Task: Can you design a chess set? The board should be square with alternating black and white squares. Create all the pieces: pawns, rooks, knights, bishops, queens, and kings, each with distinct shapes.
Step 4582:
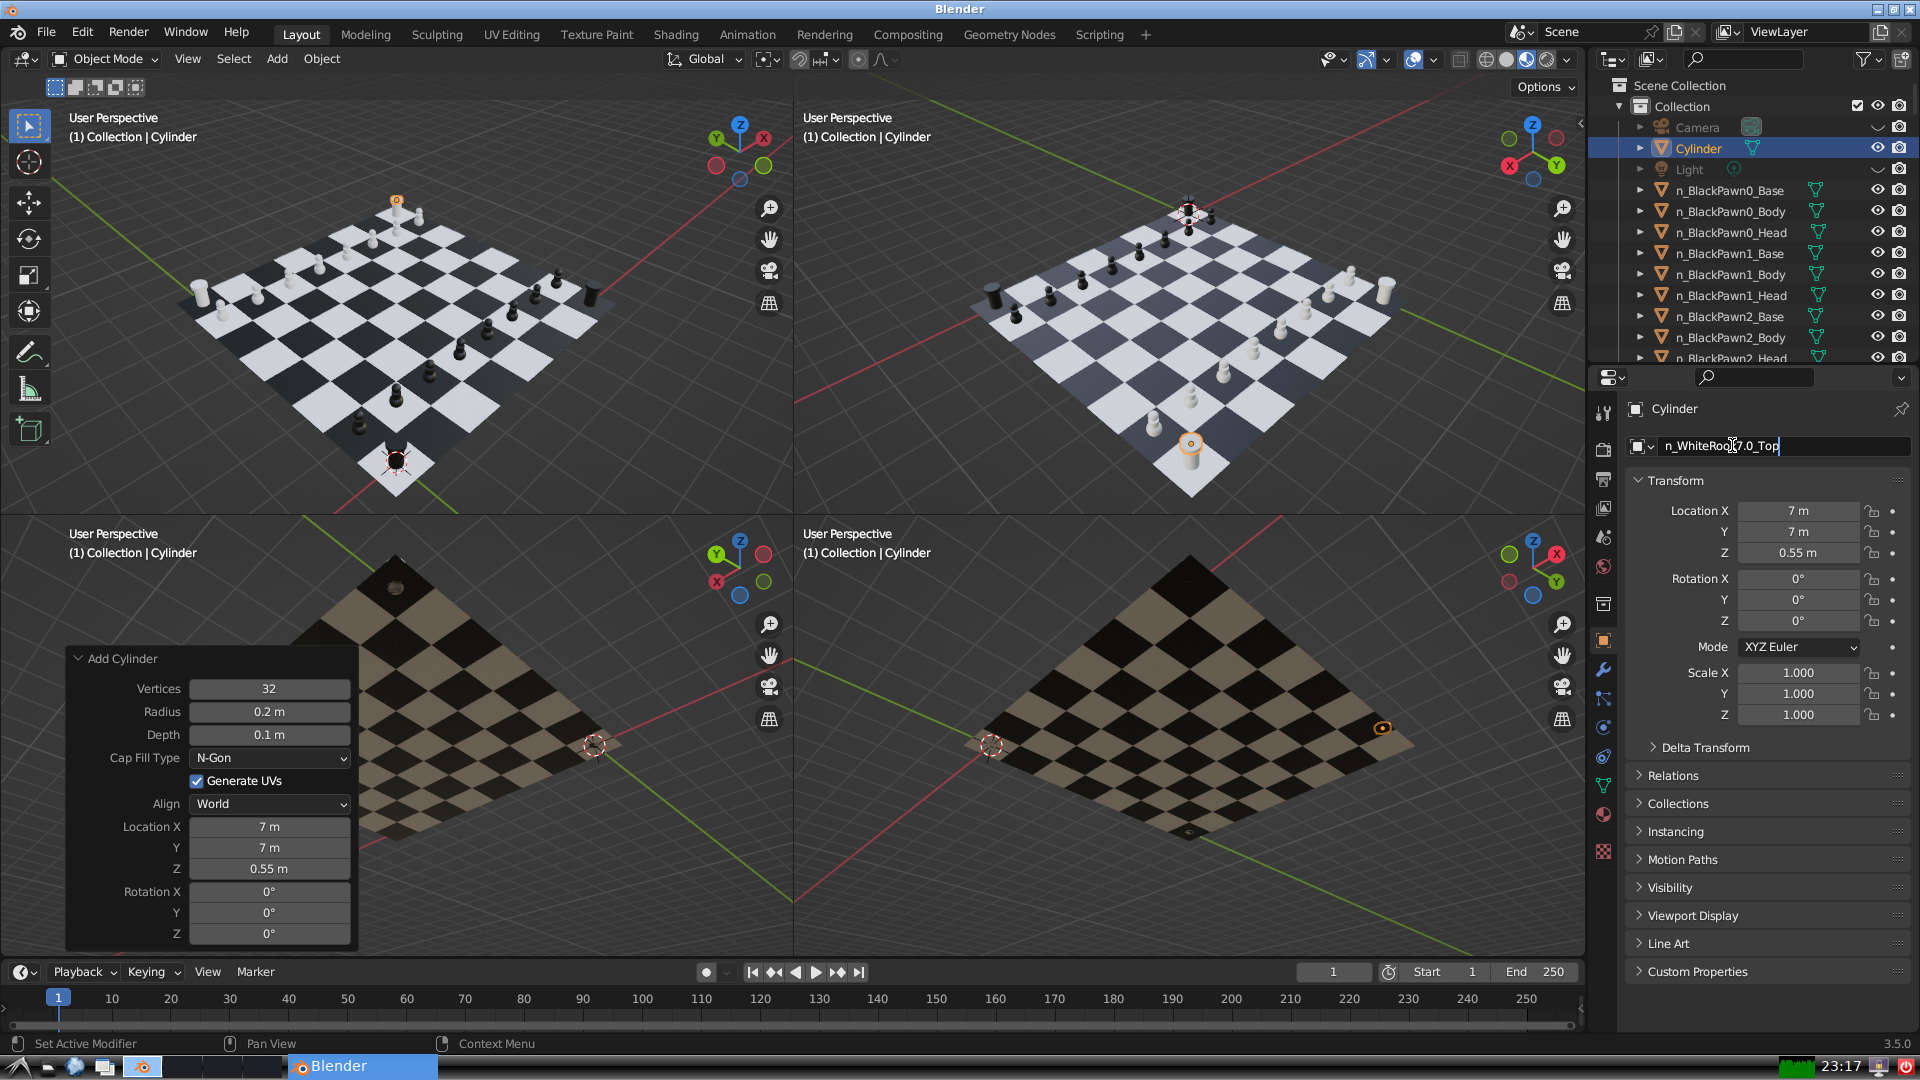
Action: {"key_press": ['Return']}